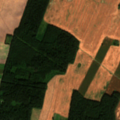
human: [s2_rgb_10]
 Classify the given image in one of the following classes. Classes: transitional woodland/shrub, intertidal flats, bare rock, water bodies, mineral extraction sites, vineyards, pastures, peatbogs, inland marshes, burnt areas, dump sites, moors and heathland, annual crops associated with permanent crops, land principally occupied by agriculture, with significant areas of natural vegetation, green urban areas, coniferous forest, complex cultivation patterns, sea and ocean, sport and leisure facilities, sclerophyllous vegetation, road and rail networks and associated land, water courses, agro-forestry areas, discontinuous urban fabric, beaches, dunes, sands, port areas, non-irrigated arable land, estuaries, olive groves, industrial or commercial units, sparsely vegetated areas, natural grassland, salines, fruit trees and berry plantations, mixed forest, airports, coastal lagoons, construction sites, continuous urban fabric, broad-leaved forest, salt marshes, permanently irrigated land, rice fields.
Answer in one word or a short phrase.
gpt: non-irrigated arable land, land principally occupied by agriculture, with significant areas of natural vegetation, mixed forest